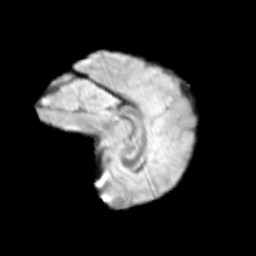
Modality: T2w
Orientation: sagittal
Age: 12
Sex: male
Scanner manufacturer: siemens
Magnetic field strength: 3 T
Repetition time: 3.8 s
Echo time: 0.07 s